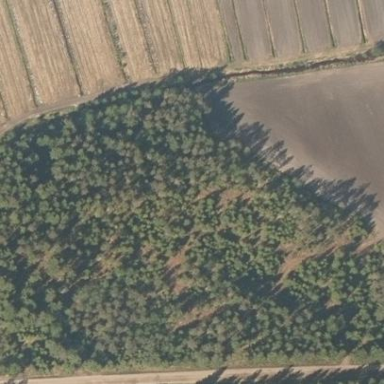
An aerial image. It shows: Evergreen needle-leaved woodland.